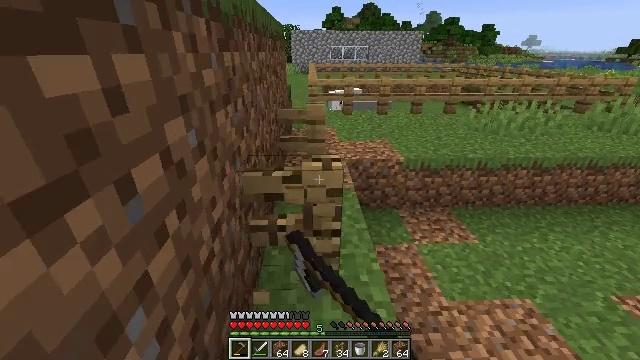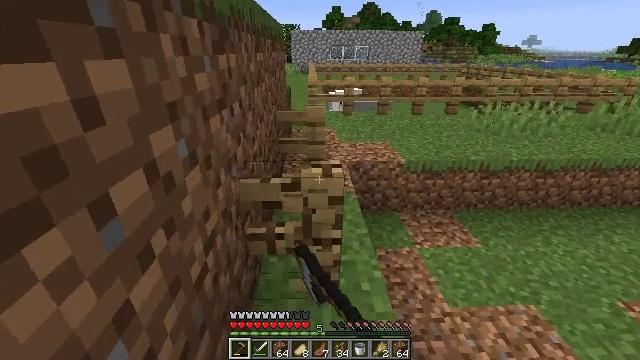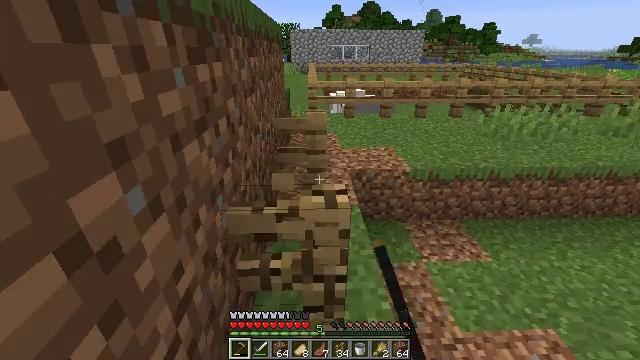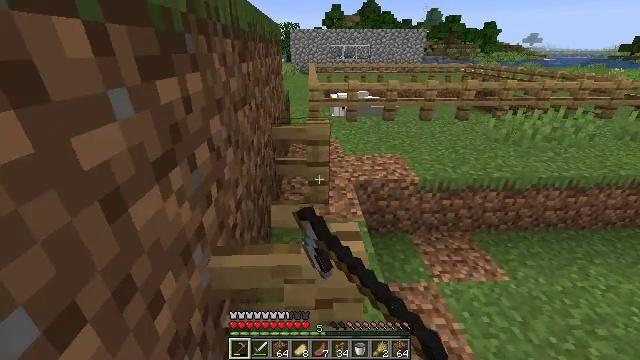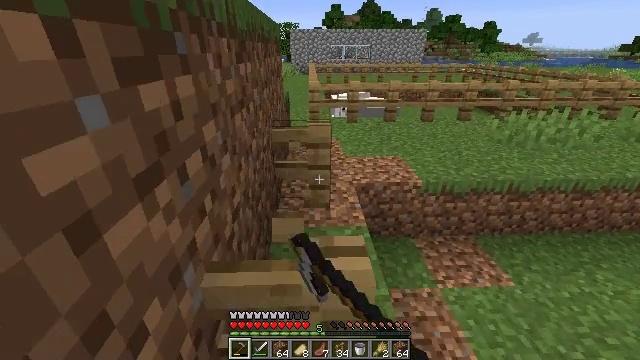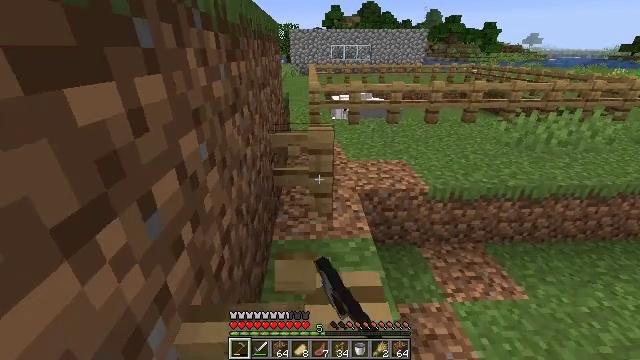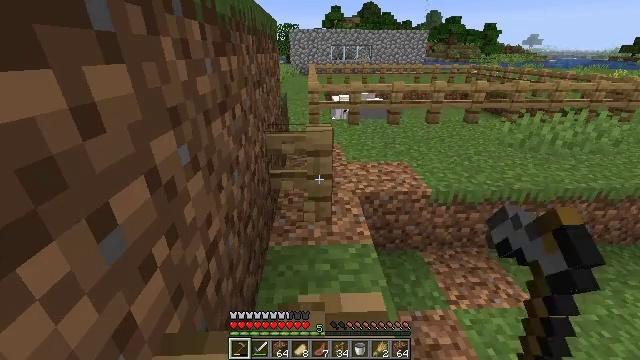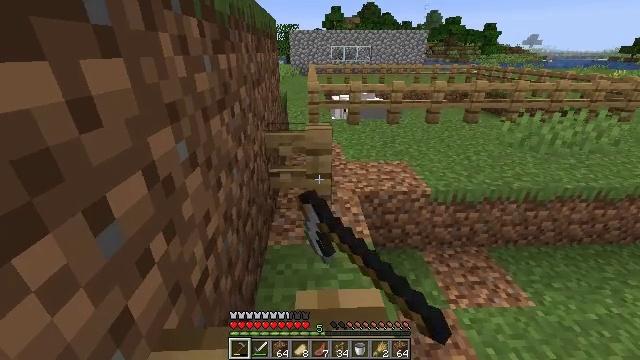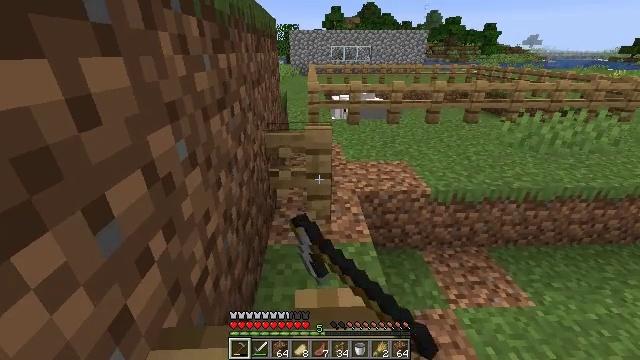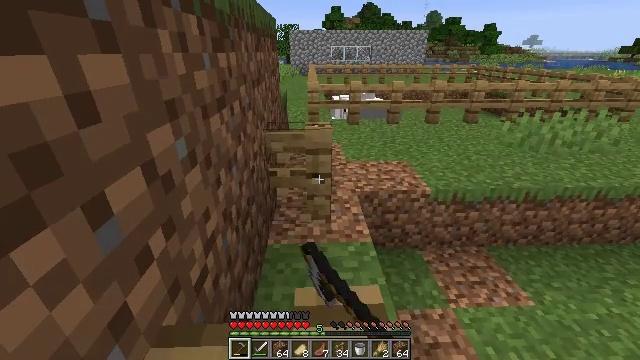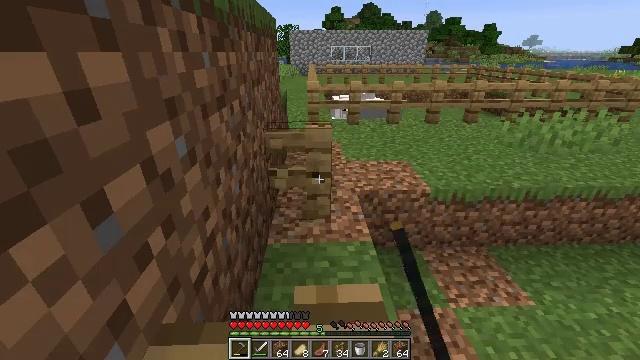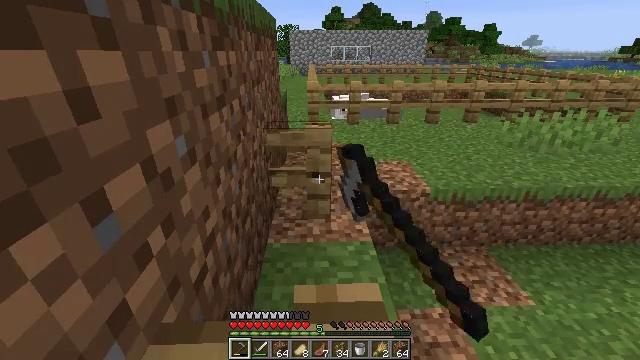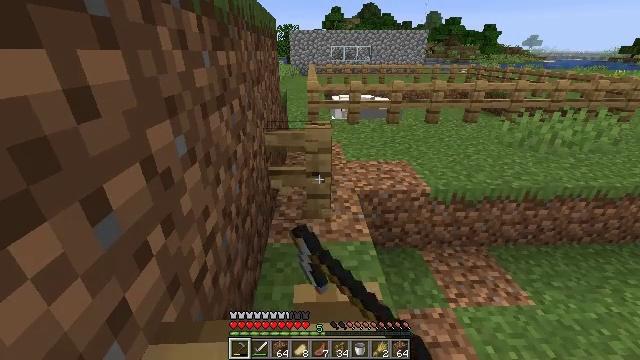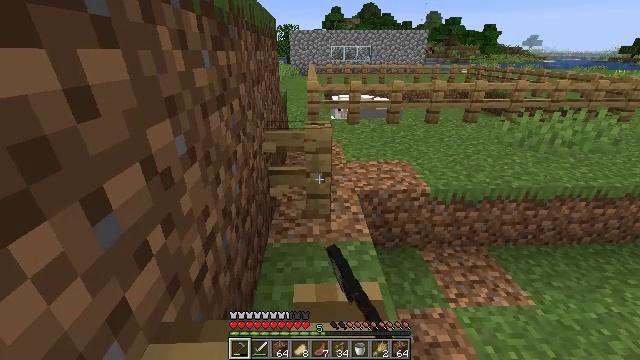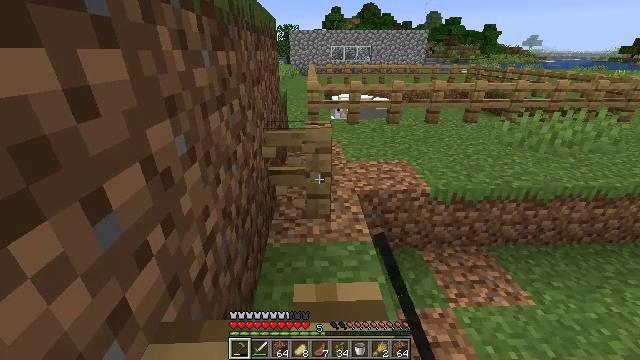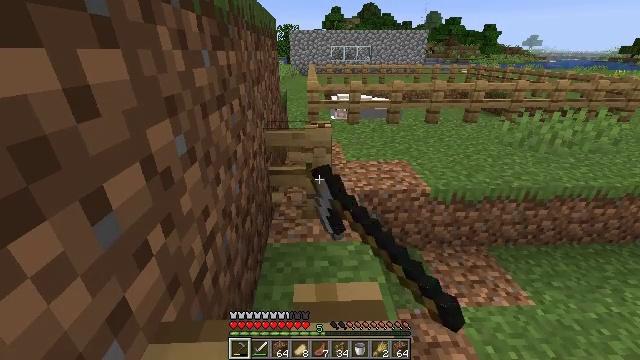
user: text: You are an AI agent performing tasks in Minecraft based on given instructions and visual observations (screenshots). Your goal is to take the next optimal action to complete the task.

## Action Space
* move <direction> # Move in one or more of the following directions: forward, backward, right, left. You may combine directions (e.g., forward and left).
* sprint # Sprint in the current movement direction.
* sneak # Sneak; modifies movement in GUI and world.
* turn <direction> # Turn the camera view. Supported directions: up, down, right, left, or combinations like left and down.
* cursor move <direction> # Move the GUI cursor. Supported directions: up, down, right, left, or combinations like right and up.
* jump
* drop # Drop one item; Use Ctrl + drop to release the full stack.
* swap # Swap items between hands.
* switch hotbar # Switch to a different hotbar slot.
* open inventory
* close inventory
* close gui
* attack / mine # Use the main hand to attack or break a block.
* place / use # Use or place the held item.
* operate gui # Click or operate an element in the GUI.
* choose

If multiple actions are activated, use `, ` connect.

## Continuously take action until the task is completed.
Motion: motion action
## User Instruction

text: Attack the oak fence to collect it.
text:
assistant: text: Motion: move forward, attack / mine
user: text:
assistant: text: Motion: move forward, attack / mine
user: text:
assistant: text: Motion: move forward, attack / mine
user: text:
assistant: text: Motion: move forward, attack / mine
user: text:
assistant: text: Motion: move forward, attack / mine
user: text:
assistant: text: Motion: move forward, attack / mine
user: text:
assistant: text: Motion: move forward, attack / mine
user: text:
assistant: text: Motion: attack / mine
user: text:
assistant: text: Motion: attack / mine
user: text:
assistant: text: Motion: attack / mine
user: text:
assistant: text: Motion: attack / mine
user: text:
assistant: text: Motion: attack / mine
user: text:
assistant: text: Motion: attack / mine
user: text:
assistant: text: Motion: attack / mine
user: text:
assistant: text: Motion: attack / mine
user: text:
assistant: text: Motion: attack / mine
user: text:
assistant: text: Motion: attack / mine
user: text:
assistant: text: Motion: attack / mine
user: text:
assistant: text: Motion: attack / mine
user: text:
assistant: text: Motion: attack / mine
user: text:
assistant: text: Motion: attack / mine
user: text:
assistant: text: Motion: attack / mine
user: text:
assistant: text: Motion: attack / mine
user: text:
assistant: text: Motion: attack / mine
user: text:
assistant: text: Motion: attack / mine
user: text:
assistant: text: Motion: attack / mine
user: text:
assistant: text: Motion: attack / mine
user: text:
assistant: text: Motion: attack / mine
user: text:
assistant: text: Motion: attack / mine
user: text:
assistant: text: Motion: attack / mine